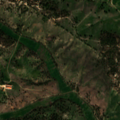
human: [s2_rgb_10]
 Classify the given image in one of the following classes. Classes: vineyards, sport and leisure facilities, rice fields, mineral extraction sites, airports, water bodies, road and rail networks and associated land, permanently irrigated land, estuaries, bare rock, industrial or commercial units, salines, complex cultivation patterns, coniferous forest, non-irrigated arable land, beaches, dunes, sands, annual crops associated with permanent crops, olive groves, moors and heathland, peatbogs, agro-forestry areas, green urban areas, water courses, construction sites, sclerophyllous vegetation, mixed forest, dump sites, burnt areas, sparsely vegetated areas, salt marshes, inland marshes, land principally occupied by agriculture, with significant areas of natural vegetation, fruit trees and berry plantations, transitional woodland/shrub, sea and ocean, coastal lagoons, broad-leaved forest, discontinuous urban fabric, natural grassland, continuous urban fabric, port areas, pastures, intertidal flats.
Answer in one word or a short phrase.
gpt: non-irrigated arable land, pastures, agro-forestry areas, broad-leaved forest, transitional woodland/shrub